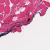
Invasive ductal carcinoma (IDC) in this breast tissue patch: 0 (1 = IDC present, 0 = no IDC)